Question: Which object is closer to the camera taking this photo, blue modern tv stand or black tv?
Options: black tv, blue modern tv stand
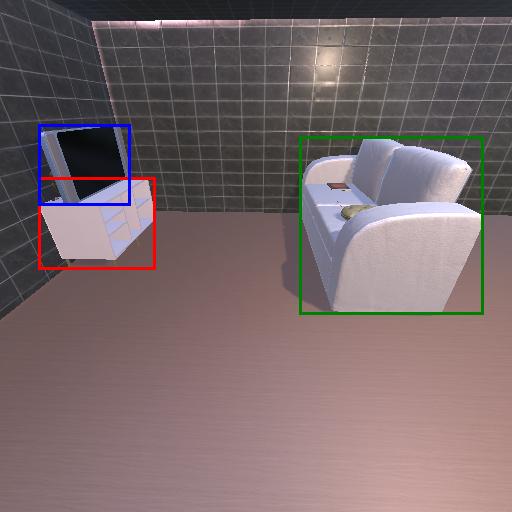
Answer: black tv